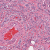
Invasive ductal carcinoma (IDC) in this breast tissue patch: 1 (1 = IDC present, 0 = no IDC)